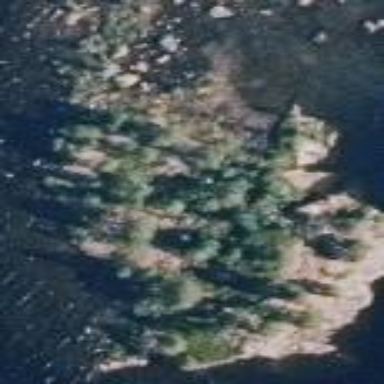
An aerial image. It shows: Islet.